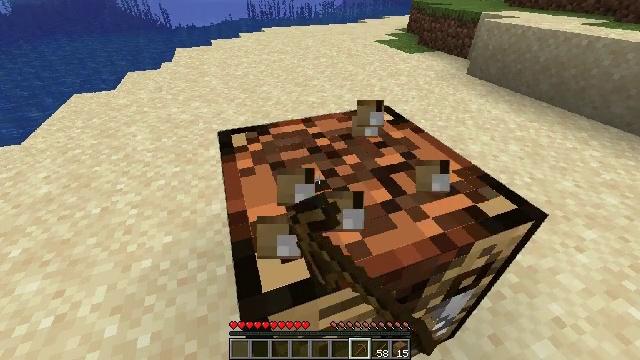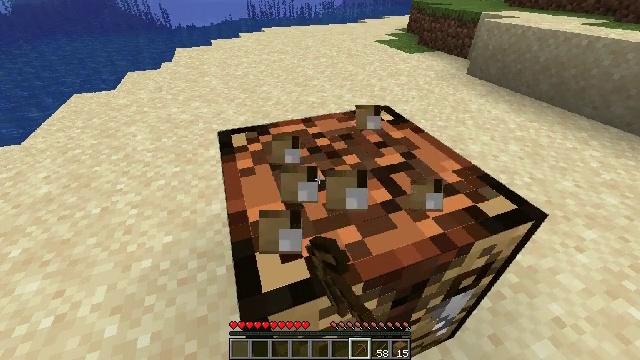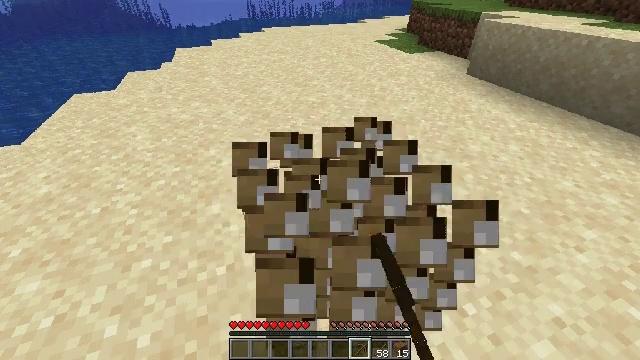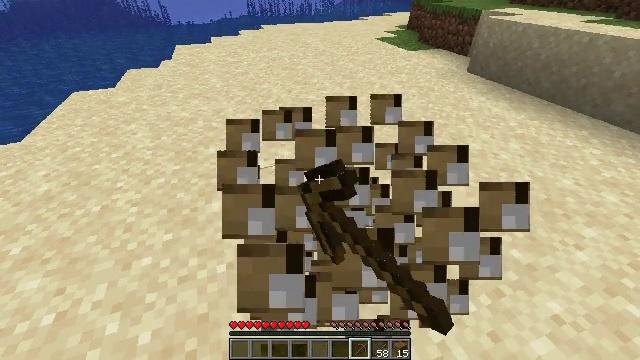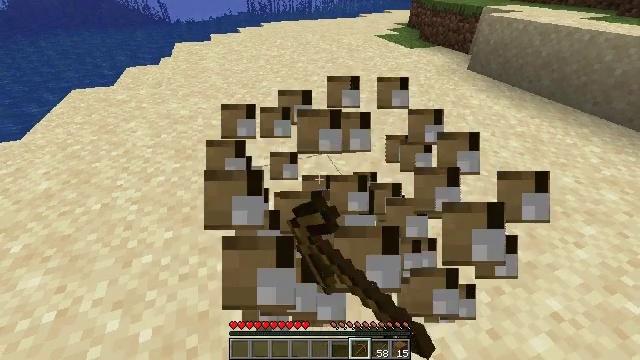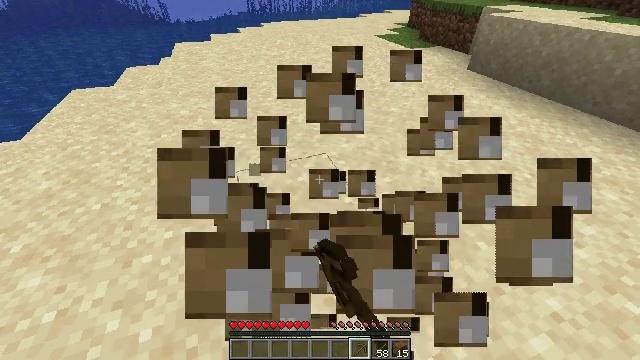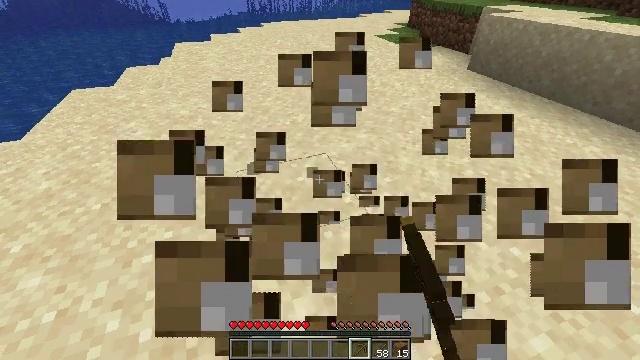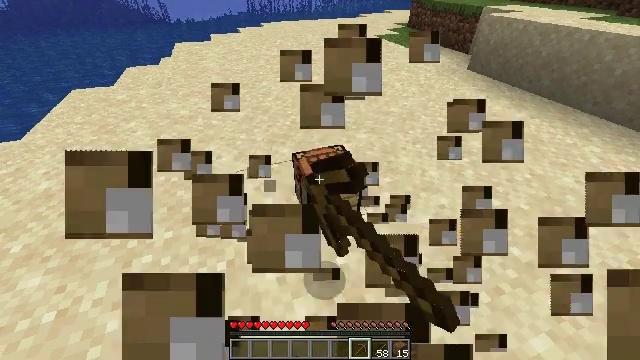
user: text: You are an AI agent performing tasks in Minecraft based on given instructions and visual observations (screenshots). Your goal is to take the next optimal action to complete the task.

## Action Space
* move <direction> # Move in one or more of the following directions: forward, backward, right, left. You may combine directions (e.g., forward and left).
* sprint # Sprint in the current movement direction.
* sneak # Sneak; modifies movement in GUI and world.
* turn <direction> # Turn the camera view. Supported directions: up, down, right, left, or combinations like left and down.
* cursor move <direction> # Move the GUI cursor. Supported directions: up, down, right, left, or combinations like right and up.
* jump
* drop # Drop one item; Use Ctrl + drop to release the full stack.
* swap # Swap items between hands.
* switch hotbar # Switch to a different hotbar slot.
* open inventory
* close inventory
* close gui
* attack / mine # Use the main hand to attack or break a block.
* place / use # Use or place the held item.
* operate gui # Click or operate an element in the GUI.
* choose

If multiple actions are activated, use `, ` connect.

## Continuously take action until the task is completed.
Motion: motion action
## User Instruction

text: Left click on the crafting table
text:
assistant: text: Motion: attack / mine
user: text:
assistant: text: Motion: attack / mine
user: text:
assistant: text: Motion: attack / mine
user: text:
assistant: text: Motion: attack / mine
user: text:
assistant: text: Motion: attack / mine
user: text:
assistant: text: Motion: attack / mine
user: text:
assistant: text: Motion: attack / mine
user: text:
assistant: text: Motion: attack / mine